Question: I have a lot of small images like . I'm using Photoshop to do this, but I think there should be a tool to compose images--even better, to give me every image's position in pixels.
Is this possible?
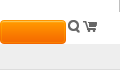
Answer: you mean something like <URL> for css sprite?